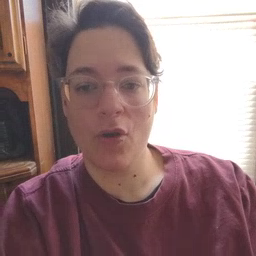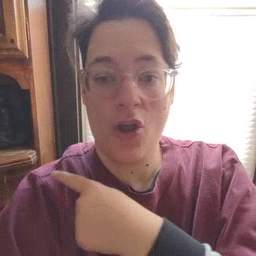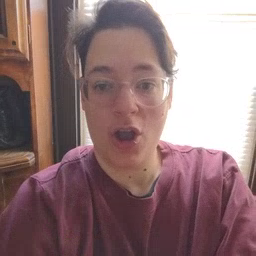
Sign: arm